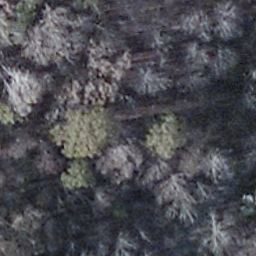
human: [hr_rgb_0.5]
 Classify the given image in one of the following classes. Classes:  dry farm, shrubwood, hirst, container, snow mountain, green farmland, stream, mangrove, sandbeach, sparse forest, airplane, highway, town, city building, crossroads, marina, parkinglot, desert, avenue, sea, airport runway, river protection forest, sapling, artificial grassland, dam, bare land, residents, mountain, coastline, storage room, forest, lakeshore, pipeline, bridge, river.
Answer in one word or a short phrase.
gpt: shrubwood